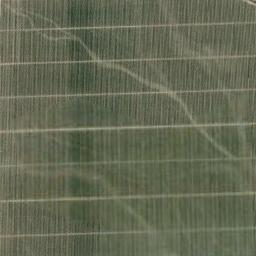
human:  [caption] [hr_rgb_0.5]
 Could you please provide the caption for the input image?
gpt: Some green rectangular farmlands are arranged in neat rows .

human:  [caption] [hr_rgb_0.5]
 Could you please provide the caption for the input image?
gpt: A green rectangular farm field .

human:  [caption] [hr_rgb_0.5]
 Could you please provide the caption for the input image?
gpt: There are some light green rectangular farmland .

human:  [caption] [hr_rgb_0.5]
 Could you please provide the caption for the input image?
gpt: There are many neat rows of rectangular farmlands .

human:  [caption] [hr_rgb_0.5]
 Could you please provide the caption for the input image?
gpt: There are some paths between the green rectangular farmlands .